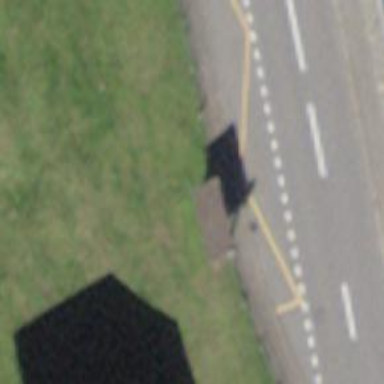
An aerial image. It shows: Bus stop with sheltered platform for public transport.